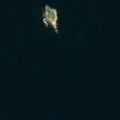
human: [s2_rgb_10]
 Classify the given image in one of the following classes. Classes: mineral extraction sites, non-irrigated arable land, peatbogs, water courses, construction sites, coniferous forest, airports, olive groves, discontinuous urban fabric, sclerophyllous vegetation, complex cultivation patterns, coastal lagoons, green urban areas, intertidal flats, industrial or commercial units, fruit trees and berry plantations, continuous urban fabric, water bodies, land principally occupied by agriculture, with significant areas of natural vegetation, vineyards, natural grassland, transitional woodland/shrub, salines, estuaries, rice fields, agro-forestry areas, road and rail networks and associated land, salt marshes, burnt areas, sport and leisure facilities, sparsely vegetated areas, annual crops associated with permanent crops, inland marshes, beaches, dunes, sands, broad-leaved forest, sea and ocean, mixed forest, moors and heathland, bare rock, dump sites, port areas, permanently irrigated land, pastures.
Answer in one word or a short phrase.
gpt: sea and ocean